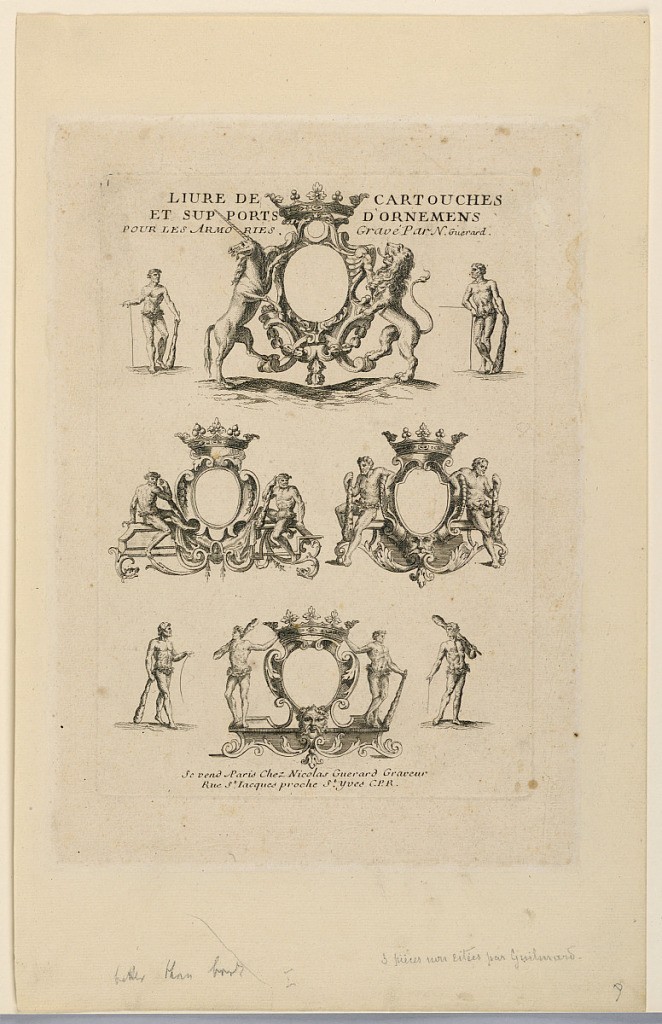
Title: Design for Coat of Arms, from "Livre de Cartouches"
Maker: Nicolas Guérard, French, ca.1648–1719
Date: ca. 1680
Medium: Etching on paper
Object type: Print
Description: Plate 1. Four eschutcheons, four native men, title.